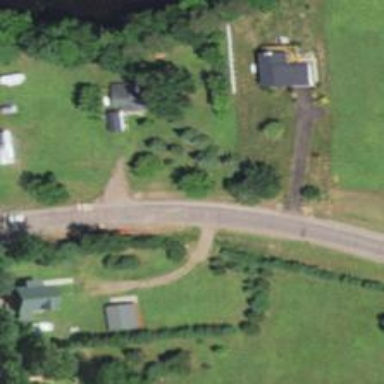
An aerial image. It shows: Secondary road.